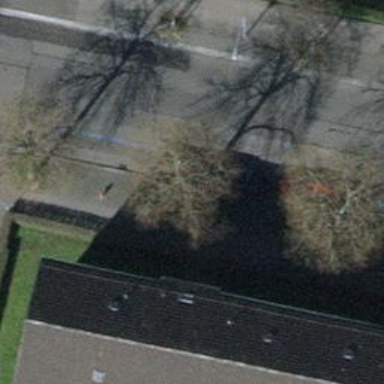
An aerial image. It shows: Avenue lined with trees.